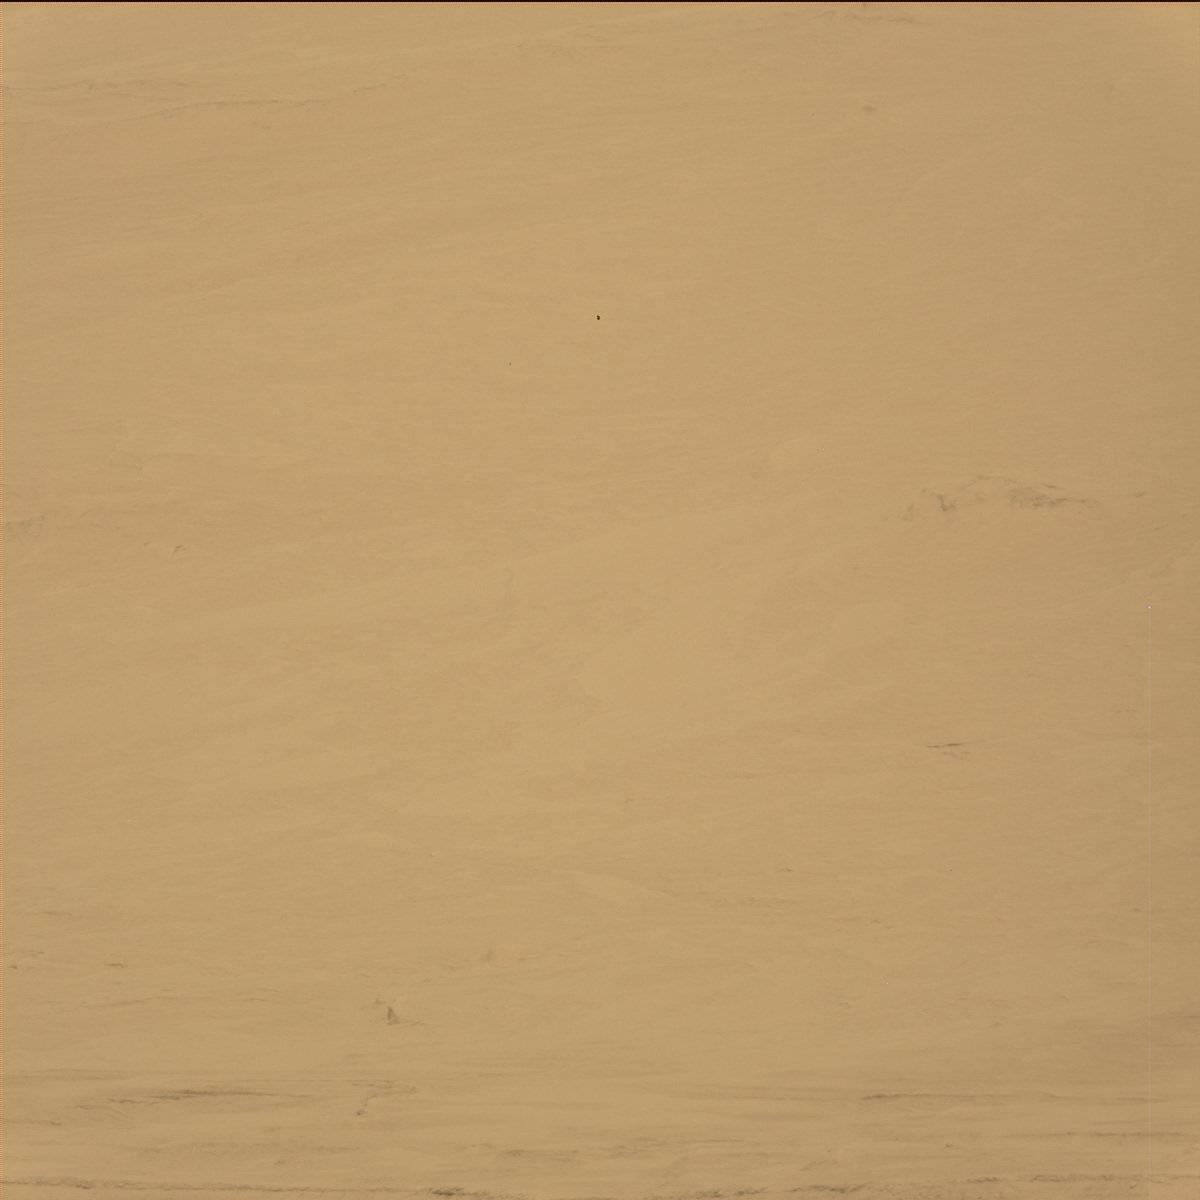
Terrain classes present: Ridge